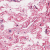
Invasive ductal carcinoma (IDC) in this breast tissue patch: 0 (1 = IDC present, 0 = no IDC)